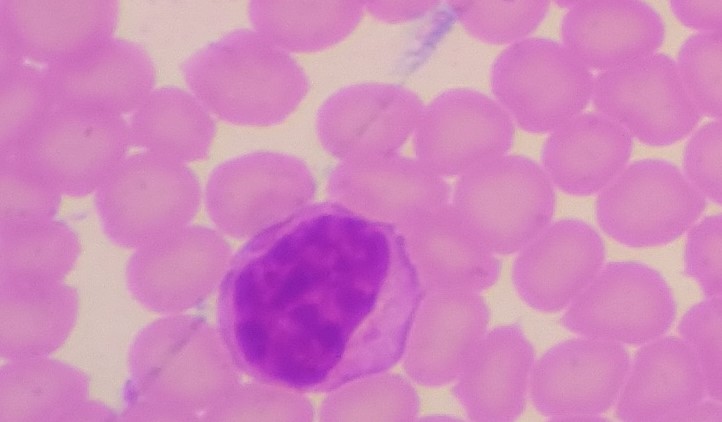
White blood cell type: Lymphocyte